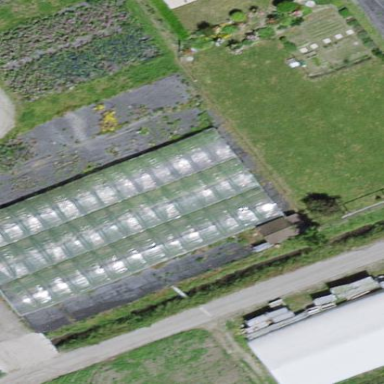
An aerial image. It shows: Greenhouse.